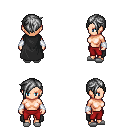
a pixel art fantasy rpg character, female body template, human, light skin, black cape, red pants, gray pixie cut hairstyle, white cloth bracers, white slippers, four views (front, back, left, right), 2x2 character sprite sheet, small pixel art, hard edges, no anti-aliasing